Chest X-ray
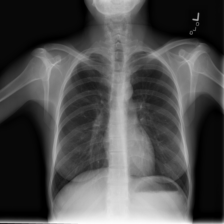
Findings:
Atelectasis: negative
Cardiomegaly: negative
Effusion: negative
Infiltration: negative
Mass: negative
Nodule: negative
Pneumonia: negative
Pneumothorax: negative
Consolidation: negative
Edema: negative
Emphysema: negative
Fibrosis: negative
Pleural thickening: negative
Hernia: negative